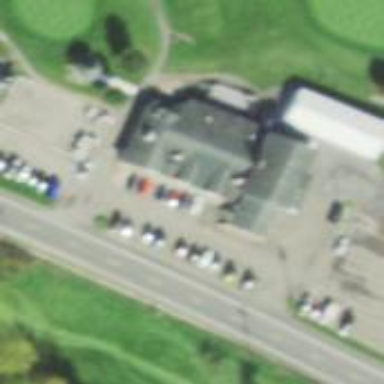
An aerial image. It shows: Clubhouse building at golf course.